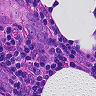
Metastatic tissue present: yes